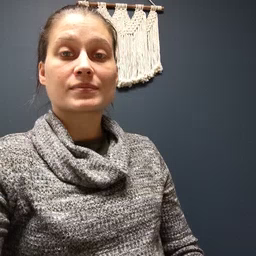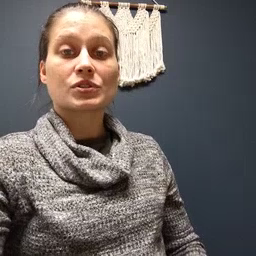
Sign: jacket